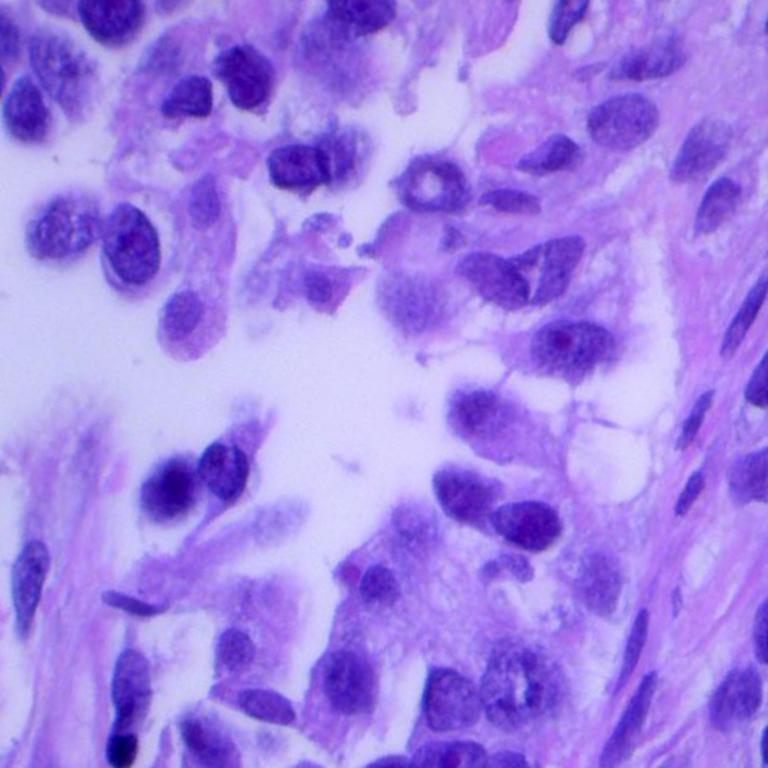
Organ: lung
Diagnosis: adenocarcinomas